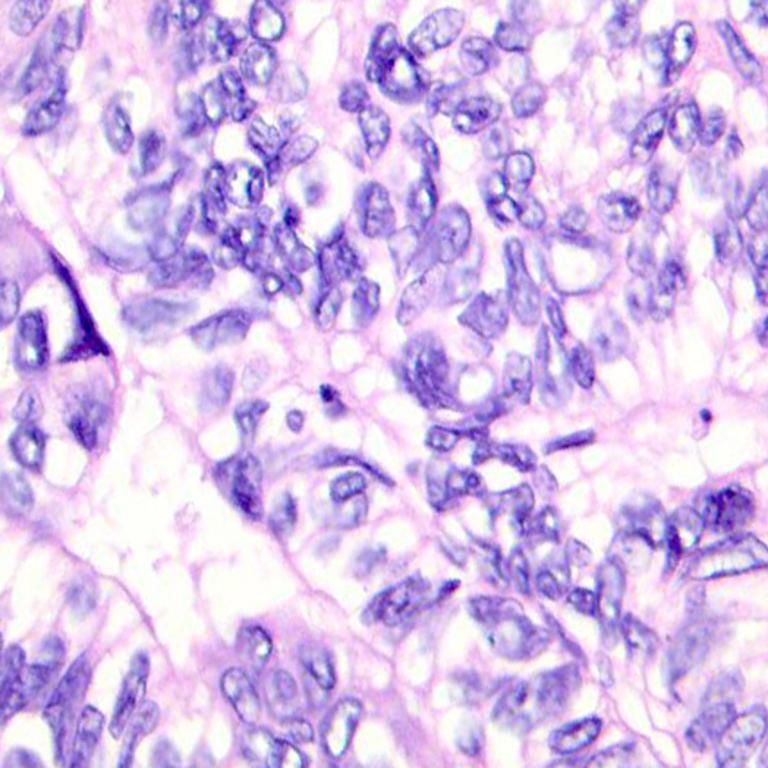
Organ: colon
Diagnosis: adenocarcinomas